Идеальный газ, взятый в количестве $
u$ молей, является рабочим веществом тепловой машины. При работе машины газ меняет свое состояние, совершая круговой процесс (цикл) $1-2-3-1$, представленный на $TV$-диаграмме (см. рис). Процессы $1-2$ и $2-3$ изображены на графике отрезками прямых ($2-3$ — изохора), а процесс $3-1$ — выражением $T=0.5T_1(3-BV)BV$, где $B$ — неизвестная постоянная величина, а $T_1$ — заданная и отмеченная на одной из осей диаграммы абсолютная температура.
Найдите работу, совершенную газом за один цикл.
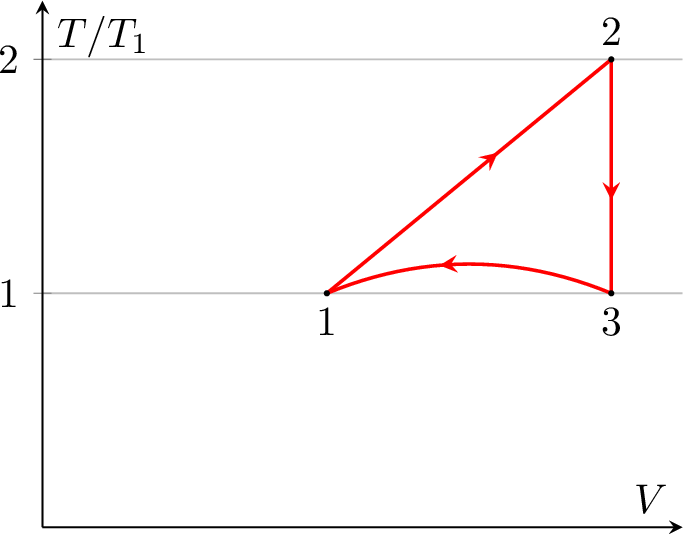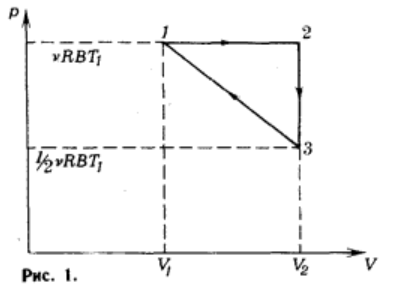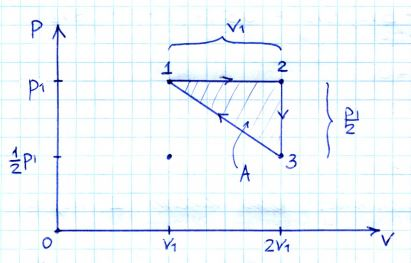
Решение: Обозначим объемы, давления и температуры в точках $1$, $2$ и $3$ через $V_1$, $V_2$, $V_3$; $p_1$, $p_2$, $p_3$ и $T_1$, $T_2$, $T_3$ соответственно. Имеем $V_2=V_3$, $T_1=T_3$.$$\begin{equation*} \begin{cases} T_1=0.5T_1(3-BV_1)BV_1, \\ T_1=T_3=0.5T_3(3-BV_3)BV_3=0.5T_1(3-BV_3)BV_3. \end{cases}\end{equation*}$$$$\begin{equation*} \begin{cases} (BV_1)^2-3(BV_1)+2=0, \\ (BV_2)^2-3(BV_2)+2=0. \end{cases}\end{equation*}$$$(BV_1)$ и $(BV_2)$ являются корнями уравнения $x^2-3x+2=0$. Это квадратное уравнение. Оно имеет два корня: $x_1=1$ и $x_2=2$.Если предположить $B < 0$, то $BV_1 < 0$, следовательно $3-BV_1 > 0$, тогад$$T_1=\frac{1}{2}T_1(3-BV_1)BV_1 < 0.$$Но температура не может быть меньше нуля. Значит, $B > 0$.$$V_1 < V_2 \Rightarrow BV_1 < BV_2.$$Значит, $BV_1=1$, а $BV_2=2$, т. е. $V_2=2V_1$.Имеем $2=\frac{T_2}{T_1}=\frac{V_2}{V_1}$, т.е. точки $1$ и $2$ лежат на прямой $T\sim V$.Из уравнения состояния идеального газа $pV=\nu RT$ получаем$$p=\frac{\nu RT}{V}.$$Т. к. $T\sim V$, следовательно $p=\operatorname{const}$.Процесс $1-2$ — изобарный, $p_1=p_2=\frac{\nu RT_1}{V_1}$.В процессе $1-3$: $$p=\frac{\nu RT}{V}=\frac{\nu R\cdot 0.5T_1\cdot(3-BV)\cdot BV}{V}=\nu R\cdot 0.5T_1(3-BV)\cdot B.$$Мы выяснили уже, что $BV_1=1$, следовательно $B=\frac{1}{V_1}$.$$p=\nu R\cdot 0.5T_1(3-\frac{V}{V_1})\cdot \frac{1}{V_1}=\frac{\nu RT_1}{V_1}\cdot 0.5(3-\frac{V}{V_1})=p_1(3-\frac{V}{V_1})\cdot \frac{1}{2}.$$В процессе $1-3$ $p(V)$ линейна с отрицательным коэффициентом наклона.$$p_3=p_2\cdot\frac{T_3}{T_2}=\frac{p_2}{2} \text{изохорный процесс}.$$Теперь легко изобразить график всего процесса в координатах $p, V$.  Работа $A$ равна площади внутри цикла.Работа за цикл:$$A=\frac{1}{2}\cdot\frac{p_1V_1}{2}.$$$$p_1V_1=\nu RT_1.$$Имеем $$A=\frac{1}{2}\cdot \frac{\nu RT_1}{2}=0.25\nu RT_1.$$
Темы:
T, Термодинамика, Всероссийские, Циклы, Работа